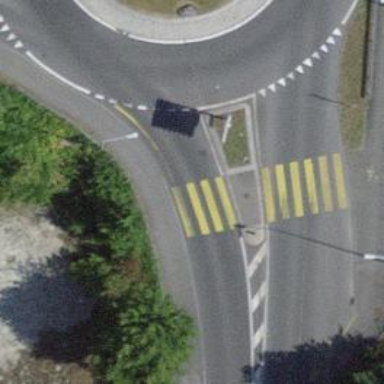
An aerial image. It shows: Traffic island located on footway.